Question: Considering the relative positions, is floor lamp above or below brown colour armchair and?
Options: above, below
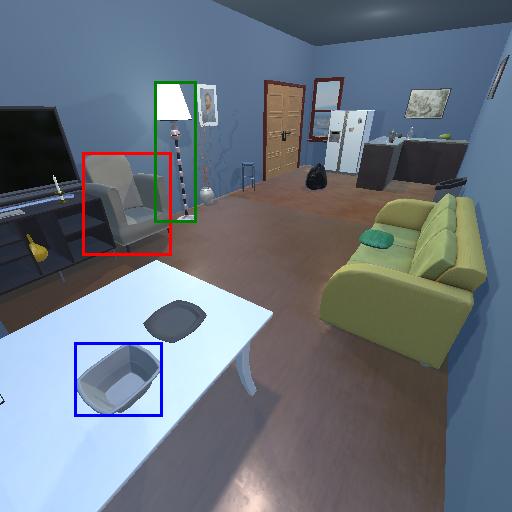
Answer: above